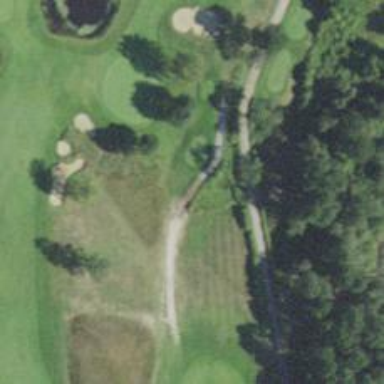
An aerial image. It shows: Path for both road and golf.